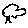
Label: tree